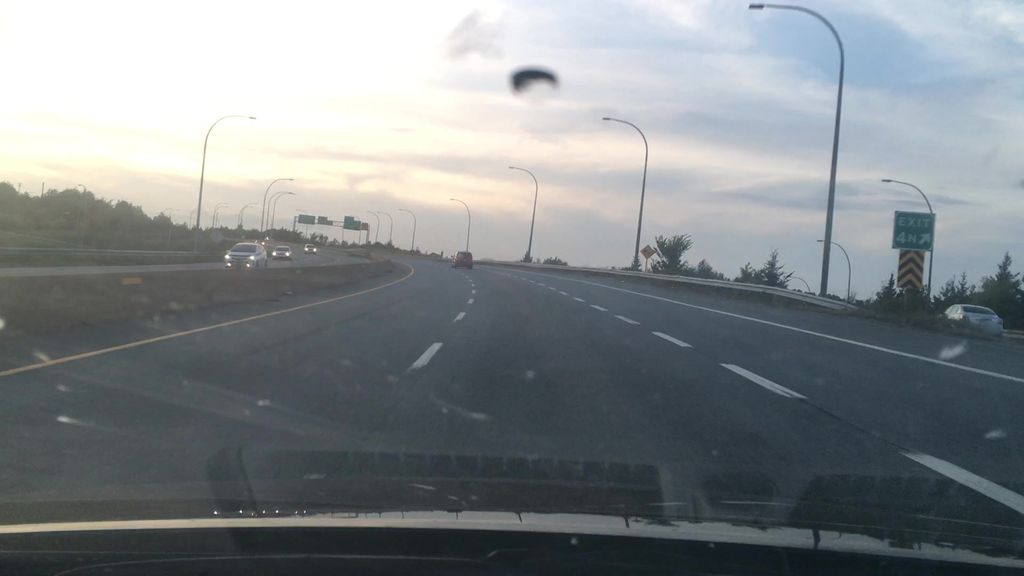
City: halifax